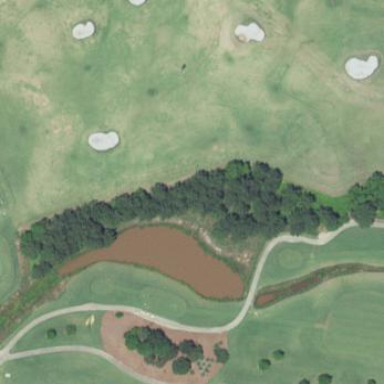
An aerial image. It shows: Driving range for golf on grass.